Question: I fit some data using Scipy:
'''
param=expon.fit(data)
pdf_fitted=expon.pdf(x,loc=param[-2],scale=param[-1])
plot(x,pdf_fitted,'r')
hist(data,normed=1,alpha=.3,histtype='stepfilled')
'''
And I get a curve that looks like this:

How do I check how good the fit is (is there a parameter for this?). I'd like a number so I can compare different ways of fitting.
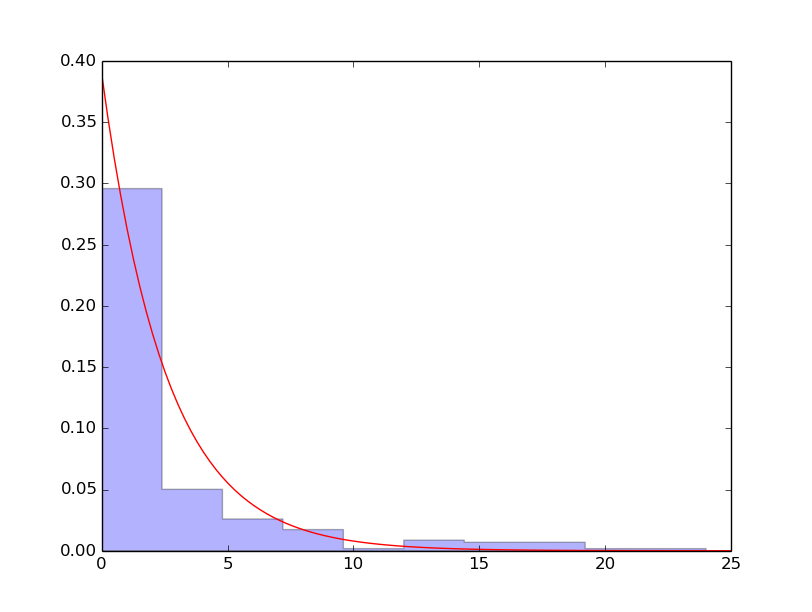
Answer: The standard method, assuming your errors are normally distributed, is to use the sum of the squared residuals. This, you can turn into rigurours statistics using the chi2 distribution.
'''
values, edges = np.histogram(data, bins=np.sqrt(len(data)))
x = edges[:-1] + np.diff(edges)
pdf_fitted = expon.pdf(x, loc=param[0], scale=param[1])
residuals = values - pdf_fitted
print np.dot(residuals, residuals)
'''
Or, if you prefer the RMS:
'''
print np.dot(residuals, residuals) / len(residuals)
'''